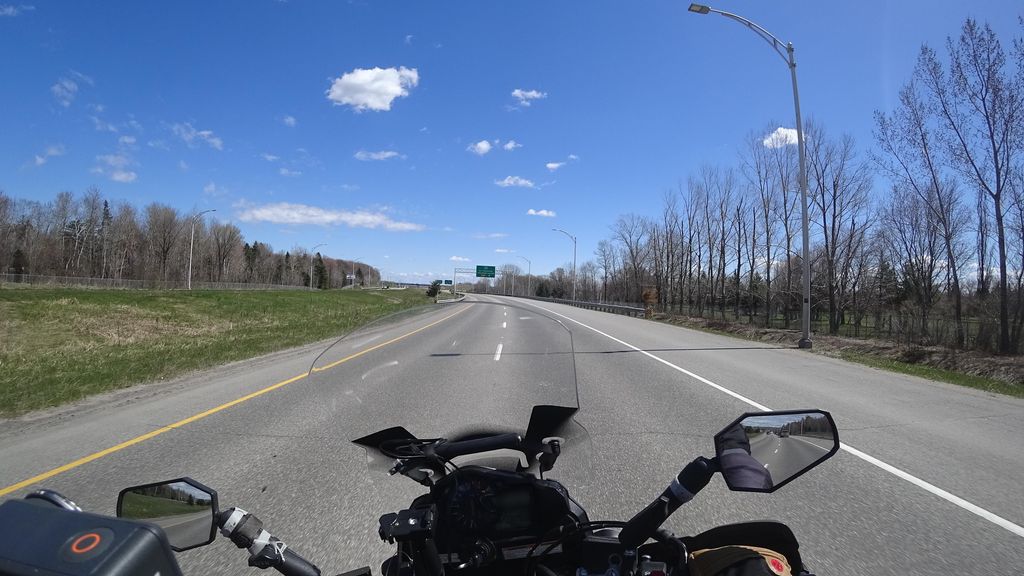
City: quebec_city